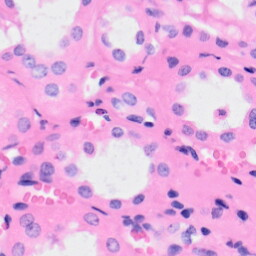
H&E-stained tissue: Kidney